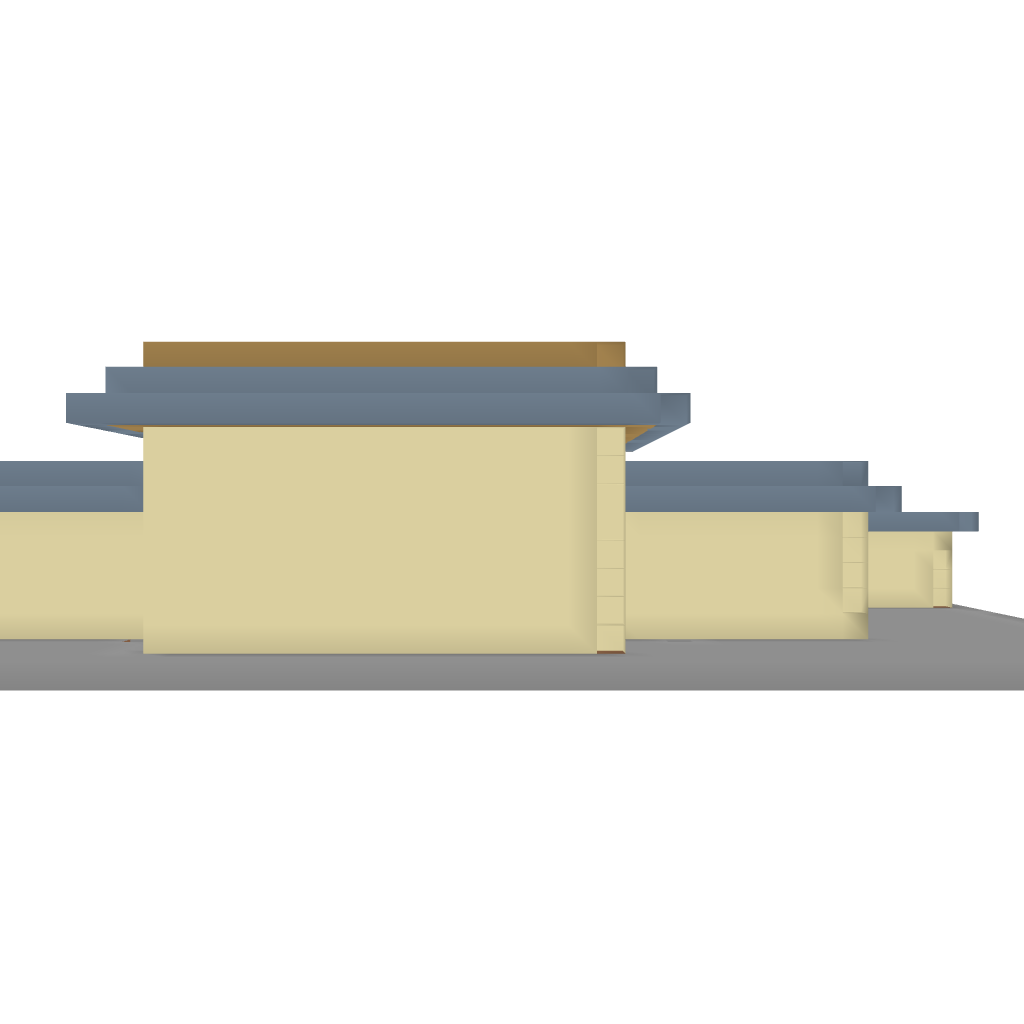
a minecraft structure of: Sandstone Mansion